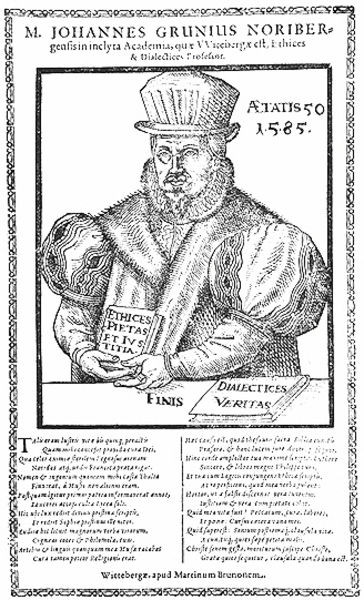
Titel: Bildnis des Johannes Grün
Künstler: Martin Bruno
Institution: (Seriendruck)
Schlagwörter: hand, mann, weiß, daumen, finger, grau, hut, mund, nase, profil, schwarz, stirn, zeichnung, muster, bart, hemd, mütze, arme, augen, gesicht, halten, hermelin, johannes, kragen, mensch, pelz, rahmen, ärmel, bildnis, halskrause, herr, hände, portrait, porträt, halbfigur, mantel, kaufmann, blatt, brustbild, frontal, lippen, puffärmel, renaissance, deutschland, fell, schrift, wangen, papier, grafik, graphik, spalten, rand, könig, tafel, dick, inschrift, datum, ziffern, verzierung, jahreszahl, revers, krempe, name, wei, beruf, philosoph, buch, druck, druckgraphik, druckgrafik, radierung, stich, titel, seite, schwarzweiß, text, überschrift, autor, krause, spitzbart, buchdruck, gerechtigkeit, pelzmantel, fingernägel, ende, zahl, mittelalter, gedicht, priester, reichtum, monarch, schriftstück, kupferstich, gedruckt, pluderärmel, druch, johann, doppelrahmen, wahrheit, latein, lateinisch, schwarzwei, puffer, neuzeit, borten, reformation, seriendruck, grphik, finis, matel, pomp, ärmle, wittenberg, kupferdruck, druc, veritas, akademia, nmann, lateinsich, altersangabe, ethik, grunius, noriber, 16. jahrhundert, 1585, johannes grunius, pelzt, lutherzeit, dialektik, philosop, keinzeldruck, laufmann, text seite, altes dokument, m. johannes grunius noriber, dialectis veritas, norbiber